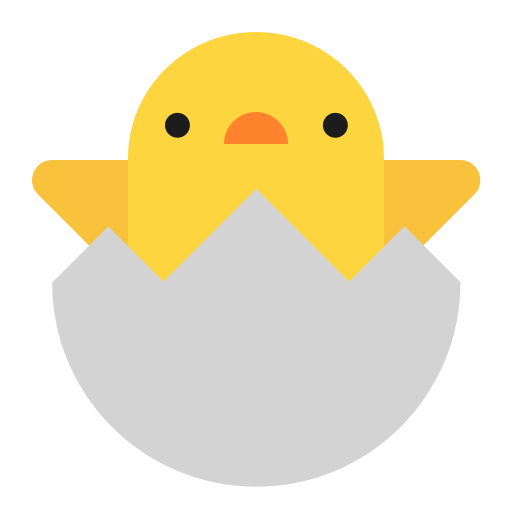
hatching chick flat